Question: I have done the following task of taking data from a csv file and publishing it in a table view. What i would like to do is use uisegmentented control to sort and filter the core data which i have.
I have a list of names somewhat like this and i have it stored in the data model as firstname, lastname and gender. I have designed the following screenshot. By clicking on the a-z button or z-a button. The data should sort and filter according to gender like male,female or both.

I am new to core data(sorting and filtering) and UISegmented controls. Could you please help me in doing the above tasks in detail and how you have done it.
Following is the code for the work i have done till now. And i am using xib's.
RootViewController.h
'''
#import <UIKit/UIKit.h>
#import <CoreData/CoreData.h>
@interface RootViewController : UITableViewController
@property (nonatomic, retain) NSManagedObjectContext *managedObjectContext;
@property (retain) NSArray *people;
//! Filtering view from XIB file
@property (nonatomic, retain) IBOutlet UIView *filterSortView;
//! Filter control
@property (nonatomic, retain) IBOutlet UISegmentedControl *filterControl;
//! Sort control
@property (nonatomic, retain) IBOutlet UISegmentedControl *sortControl;
@end
'''
Then we RootViewController.m
'''
#import "RootViewController.h"
#import "Person.h"
@implementation RootViewController
@synthesize people;
@synthesize managedObjectContext=__managedObjectContext;
// Sorting & filtering UI components
@synthesize filterSortView, filterControl, sortControl;
#pragma mark -
#pragma mark View Lifecycle
- (void)viewDidLoad
{
[super viewDidLoad];
self.navigationItem.title = @"People";
// Get our people array - this next block of code could probably be extracted out to a private
// method and generalized for different fetch request types
NSEntityDescription *personEntity = [NSEntityDescription entityForName:@"Person"
inManagedObjectContext:self.managedObjectContext];
NSFetchRequest *request = [[NSFetchRequest alloc] init];
[request setEntity:personEntity];
NSError *error = nil;
self.people = [self.managedObjectContext executeFetchRequest:request error:&error];
if (error)
{
[NSException raise:NSInternalInconsistencyException format:@"Could not fetch Core Data records: %@",error];
}
[request release];
// Now do a secondary load from another XIB file (other than the main table view)
[[NSBundle mainBundle] loadNibNamed:@"FilterSortView" owner:self options:nil];
// This disables the default selection
self.filterControl.selectedSegmentIndex = -1;
self.sortControl.selectedSegmentIndex = -1;
// Now register for events when the value changes
// TODO: write method implementations for each of these and then uncomment these lines.
// [self.filterControl addTarget:self action:@selector( -- TODO -- ) forControlEvents:UIControlEventValueChanged];
// [self.sortControl addTarget:self action:@selector( -- TODO -- ) forControlEvents:UIControlEventValueChanged];
}
- (void)viewDidUnload
{
[super viewDidUnload];
self.filterControl = nil;
self.sortControl = nil;
self.filterSortView = nil;
}
#pragma mark -
#pragma mark UITableViewDataSource
// Customize the number of sections in the table view.
- (NSInteger)numberOfSectionsInTableView:(UITableView *)tableView
{
return 1;
}
- (NSInteger)tableView:(UITableView *)tableView numberOfRowsInSection:(NSInteger)section
{
return [self.people count];
}
#pragma mark -
#pragma mark UITableViewDelegate
// Customize the appearance of table view cells.
- (UITableViewCell *)tableView:(UITableView *)tableView cellForRowAtIndexPath:(NSIndexPath *)indexPath
{
static NSString *CellIdentifier = @"Cell";
UITableViewCell *cell = [tableView dequeueReusableCellWithIdentifier:CellIdentifier];
if (cell == nil)
{
cell = [[[UITableViewCell alloc] initWithStyle:UITableViewCellStyleDefault reuseIdentifier:CellIdentifier] autorelease];
}
Person *person = [self.people objectAtIndex:[indexPath row]];
cell.textLabel.text = [NSString stringWithFormat:@"%@, %@",person.lastName,person.firstName];
return cell;
}
- (UIView *)tableView:(UITableView *)tableView viewForHeaderInSection:(NSInteger)section
{
return self.filterSortView;
}
- (CGFloat)tableView:(UITableView *)tableView heightForHeaderInSection:(NSInteger)section
{
return self.filterSortView.frame.size.height;
}
#pragma mark -
#pragma mark Class Plumbing
- (void)dealloc
{
[filterControl release];
[sortControl release];
[filterSortView release];
[people release];
[__managedObjectContext release];
[super dealloc];
}
@end
'''
Then we Have FilteredListAppDelegate.h
'''
#import <UIKit/UIKit.h>
@interface FilteredListAppDelegate : NSObject <UIApplicationDelegate> {
}
@property (nonatomic, retain) IBOutlet UIWindow *window;
@property (nonatomic, retain, readonly) NSManagedObjectContext *managedObjectContext;
@property (nonatomic, retain, readonly) NSManagedObjectModel *managedObjectModel;
@property (nonatomic, retain, readonly) NSPersistentStoreCoordinator *persistentStoreCoordinator;
- (void)saveContext;
- (NSURL *)applicationDocumentsDirectory;
@property (nonatomic, retain) IBOutlet UINavigationController *navigationController;
@end
'''
Then we have FilteredListAppDelegate.m
'''
#import "FilteredListAppDelegate.h"
#import "RootViewController.h"
#import "Person.h"
// Private methods
@interface FilteredListAppDelegate ()
- (BOOL) _populateCoreData;
@end
@implementation FilteredListAppDelegate
@synthesize window=_window;
@synthesize managedObjectContext=__managedObjectContext;
@synthesize managedObjectModel=__managedObjectModel;
@synthesize persistentStoreCoordinator=__persistentStoreCoordinator;
@synthesize navigationController=_navigationController;
- (BOOL)application:(UIApplication *)application didFinishLaunchingWithOptions:(NSDictionary *)launchOptions
{
// Prepopulate Core Data with our data, if necessary.
NSUserDefaults *settings = [NSUserDefaults standardUserDefaults];
if ([settings objectForKey:@"core_data_populated"] == nil)
{
BOOL success = [self _populateCoreData];
if (success)
{
[settings setValue:[NSNumber numberWithBool:YES] forKey:@"core_data_populated"];
}
}
// Override point for customization after application launch.
// Add the navigation controller's view to the window and display.
self.window.rootViewController = self.navigationController;
[self.window makeKeyAndVisible];
return YES;
}
- (void)applicationWillResignActive:(UIApplication *)application
{
/*
Sent when the application is about to move from active to inactive state. This can occur for certain types of temporary interruptions (such as an incoming phone call or SMS message) or when the user quits the application and it begins the transition to the background state.
Use this method to pause ongoing tasks, disable timers, and throttle down OpenGL ES frame rates. Games should use this method to pause the game.
*/
}
- (void)applicationDidEnterBackground:(UIApplication *)application
{
/*
Use this method to release shared resources, save user data, invalidate timers, and store enough application state information to restore your application to its current state in case it is terminated later.
If your application supports background execution, this method is called instead of applicationWillTerminate: when the user quits.
*/
}
- (void)applicationWillEnterForeground:(UIApplication *)application
{
/*
Called as part of the transition from the background to the inactive state; here you can undo many of the changes made on entering the background.
*/
}
- (void)applicationDidBecomeActive:(UIApplication *)application
{
/*
Restart any tasks that were paused (or not yet started) while the application was inactive. If the application was previously in the background, optionally refresh the user interface.
*/
}
- (void)applicationWillTerminate:(UIApplication *)application
{
// Saves changes in the application's managed object context before the application terminates.
[self saveContext];
}
- (void)dealloc
{
[_window release];
[__managedObjectContext release];
[__managedObjectModel release];
[__persistentStoreCoordinator release];
[_navigationController release];
[super dealloc];
}
- (void)awakeFromNib
{
RootViewController *rootViewController = (RootViewController *)[self.navigationController topViewController];
rootViewController.managedObjectContext = self.managedObjectContext;
}
- (void)saveContext
{
NSError *error = nil;
NSManagedObjectContext *managedObjectContext = self.managedObjectContext;
if (managedObjectContext != nil)
{
if ([managedObjectContext hasChanges] && ![managedObjectContext save:&error])
{
/*
Replace this implementation with code to handle the error appropriately.
abort() causes the application to generate a crash log and terminate. You should not use this function in a shipping application, although it may be useful during development. If it is not possible to recover from the error, display an alert panel that instructs the user to quit the application by pressing the Home button.
*/
NSLog(@"Unresolved error %@, %@", error, [error userInfo]);
abort();
}
}
}
#pragma mark - Private Methods
/**
* Hacky method to just throw a bunch of data into Core Data.
*/
- (BOOL) _populateCoreData
{
NSManagedObjectContext *context = [self managedObjectContext];
// Get the names out of the text file
NSError *error = nil;
NSString *filename = [[NSBundle mainBundle] pathForResource:@"actors_by_gender" ofType:@"csv"];
NSString *fileContents = [NSString stringWithContentsOfFile:filename encoding:NSUTF8StringEncoding error:&error];
if (error)
{
[NSException raise:NSInternalInconsistencyException format:@"Unable to read text file for adding to Core Data"];
}
NSArray *namesChoppedByNewline = [fileContents componentsSeparatedByCharactersInSet:[NSCharacterSet newlineCharacterSet]];
for (NSString *singleNameRecord in namesChoppedByNewline)
{
NSArray *attributesChoppedByComma = [singleNameRecord componentsSeparatedByString:@","];
// Now make each record a new Core Data object
Person *newPerson = [NSEntityDescription insertNewObjectForEntityForName:@"Person" inManagedObjectContext:context];
newPerson.firstName = [attributesChoppedByComma objectAtIndex:0];
newPerson.lastName = [attributesChoppedByComma objectAtIndex:1];
newPerson.gender = [attributesChoppedByComma objectAtIndex:2];
}
if (![context save:&error])
{
NSLog(@"Unresolved error %@, %@", error, [error userInfo]);
[NSException raise:NSInternalInconsistencyException
format:@"Couldn't save Core Data data for Person entity import. Reason: %@",error];
}
return YES;
}
#pragma mark - Core Data stack
/**
Returns the managed object context for the application.
If the context doesn't already exist, it is created and bound to the persistent store coordinator for the application.
*/
- (NSManagedObjectContext *)managedObjectContext
{
if (__managedObjectContext != nil)
{
return __managedObjectContext;
}
NSPersistentStoreCoordinator *coordinator = [self persistentStoreCoordinator];
if (coordinator != nil)
{
__managedObjectContext = [[NSManagedObjectContext alloc] init];
[__managedObjectContext setPersistentStoreCoordinator:coordinator];
}
return __managedObjectContext;
}
/**
Returns the managed object model for the application.
If the model doesn't already exist, it is created from the application's model.
*/
- (NSManagedObjectModel *)managedObjectModel
{
if (__managedObjectModel != nil)
{
return __managedObjectModel;
}
NSURL *modelURL = [[NSBundle mainBundle] URLForResource:@"FilteredList" withExtension:@"momd"];
__managedObjectModel = [[NSManagedObjectModel alloc] initWithContentsOfURL:modelURL];
return __managedObjectModel;
}
/**
Returns the persistent store coordinator for the application.
If the coordinator doesn't already exist, it is created and the application's store added to it.
*/
- (NSPersistentStoreCoordinator *)persistentStoreCoordinator
{
if (__persistentStoreCoordinator != nil)
{
return __persistentStoreCoordinator;
}
NSURL *storeURL = [[self applicationDocumentsDirectory] URLByAppendingPathComponent:@"FilteredList.sqlite"];
NSError *error = nil;
__persistentStoreCoordinator = [[NSPersistentStoreCoordinator alloc] initWithManagedObjectModel:[self managedObjectModel]];
if (![__persistentStoreCoordinator addPersistentStoreWithType:NSSQLiteStoreType configuration:nil URL:storeURL options:nil error:&error])
{
/*
Replace this implementation with code to handle the error appropriately.
abort() causes the application to generate a crash log and terminate. You should not use this function in a shipping application, although it may be useful during development. If it is not possible to recover from the error, display an alert panel that instructs the user to quit the application by pressing the Home button.
Typical reasons for an error here include:
* The persistent store is not accessible;
* The schema for the persistent store is incompatible with current managed object model.
Check the error message to determine what the actual problem was.
If the persistent store is not accessible, there is typically something wrong with the file path. Often, a file URL is pointing into the application's resources directory instead of a writeable directory.
If you encounter schema incompatibility errors during development, you can reduce their frequency by:
* Simply deleting the existing store:
[[NSFileManager defaultManager] removeItemAtURL:storeURL error:nil]
* Performing automatic lightweight migration by passing the following dictionary as the options parameter:
[NSDictionary dictionaryWithObjectsAndKeys:[NSNumber numberWithBool:YES], NSMigratePersistentStoresAutomaticallyOption, [NSNumber numberWithBool:YES], NSInferMappingModelAutomaticallyOption, nil];
Lightweight migration will only work for a limited set of schema changes; consult "Core Data Model Versioning and Data Migration Programming Guide" for details.
*/
NSLog(@"Unresolved error %@, %@", error, [error userInfo]);
abort();
}
return __persistentStoreCoordinator;
}
#pragma mark - Application's Documents directory
/**
Returns the URL to the application's Documents directory.
*/
- (NSURL *)applicationDocumentsDirectory
{
return [[[NSFileManager defaultManager] URLsForDirectory:NSDocumentDirectory inDomains:NSUserDomainMask] lastObject];
}
@end
'''
Thank you for the help.
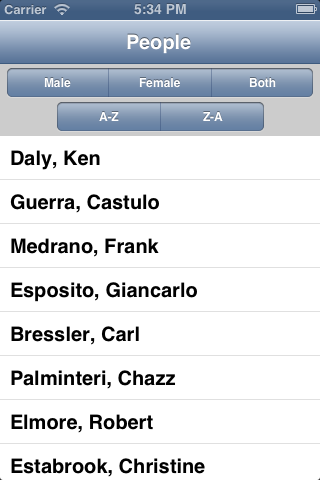
Answer: You need to create and set an instance of 'NSSortDescriptor' on your fetch request before you execute it.
'''
NSSortDescriptor *sortDescriptor = [NSSortDescriptor sortDescriptorWithKey:@"firstName" ascending:YES];
'''
By switching the 'ascending' parameter based on your 'UISegmentedControl' state, you can easily return the results in a-z or z-a order.
Alternatively, you could apply the same sort descriptor to your array of people using 'sortedArrayUsingDescriptors' like so:
'''
NSArray *array = [[self people] sortedArrayUsingDescriptors:[NSArray arrayWithObject:sortDescriptor]];
'''
Keep in mind however that as you toggle the segmented control, you will either need to perform your fetch request again, or sort your array into a new array (perhaps use 'NSMutableArray' instead).
To implement your segmented control, you will need to add a target and selector:
'''
[[self segmentedControl] addTarget:self action:@selector(segmentedControlEventHandler:) forControlEvents:UIControlEventValueChanged];
'''
Then use the following method to amend and update your sort descriptor and table view.
'''
- (void)segmentedControlEventHandler:(id)sender
{
UISegmentedControl *segmentedControl = (UISegmentedControl *)sender;
if([segmentedControl selectedSegmentIndex] == 0)
{
//segment 1 selected
//set BOOL value for ascending sort descriptor
//update table view -> [[self tableView] reloadData];
}
else
{
//segment 2 selected
}
}
'''